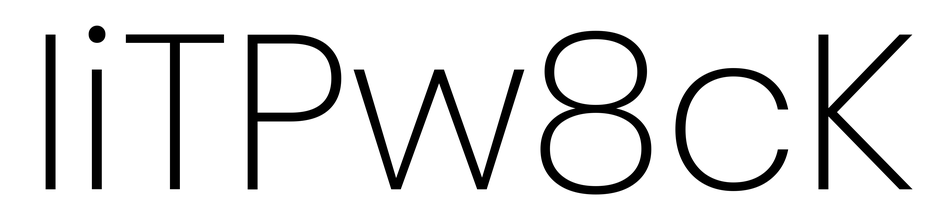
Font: Poppins-ExtraLight